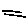
Label: line